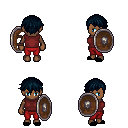
a pixel art fantasy rpg character, female body template, human, dark skin, maroon sleeveless shirt, red pants, raven short bangs hairstyle, black slippers, shield, four views (front, back, left, right), 2x2 character sprite sheet, small pixel art, hard edges, no anti-aliasing